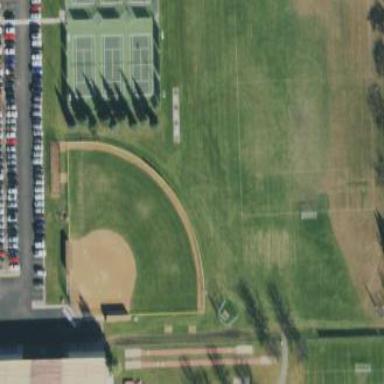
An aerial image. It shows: Softball pitch for leisure sports.